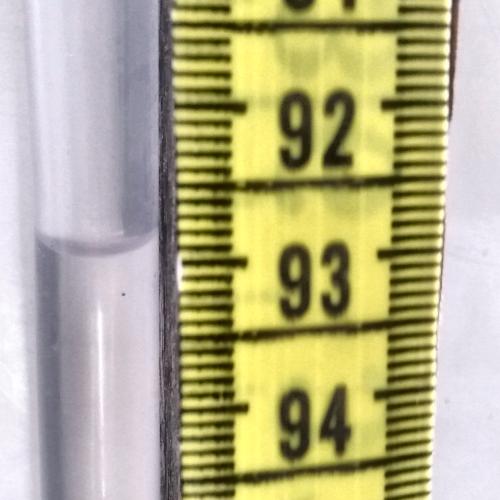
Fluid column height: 92.9 cm